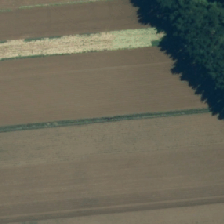
Land cover: shortrotation_cropland